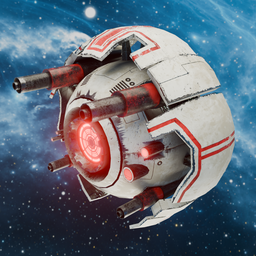
Label: mechanical